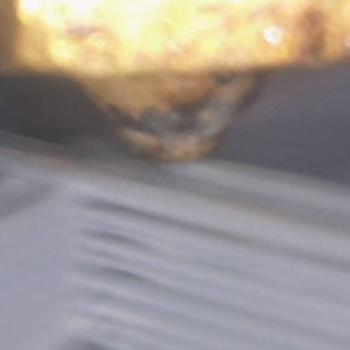
Flow rate: 149%